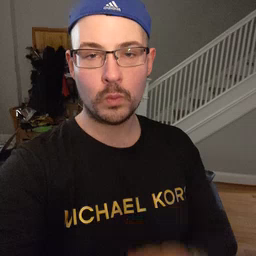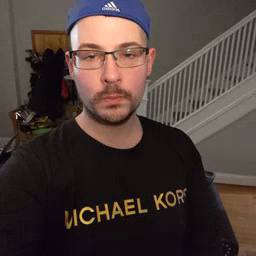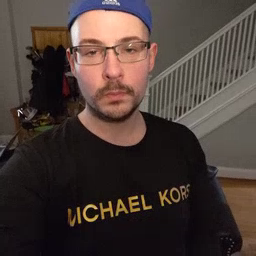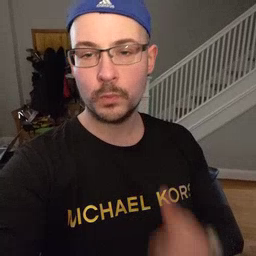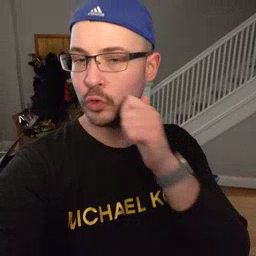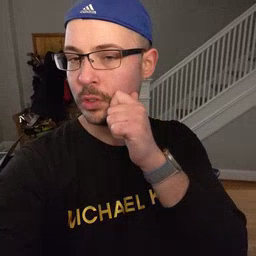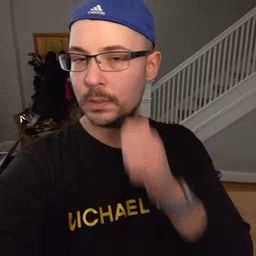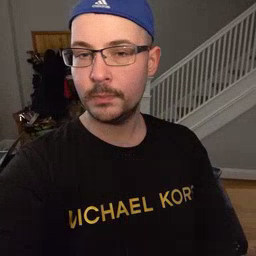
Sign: cheek